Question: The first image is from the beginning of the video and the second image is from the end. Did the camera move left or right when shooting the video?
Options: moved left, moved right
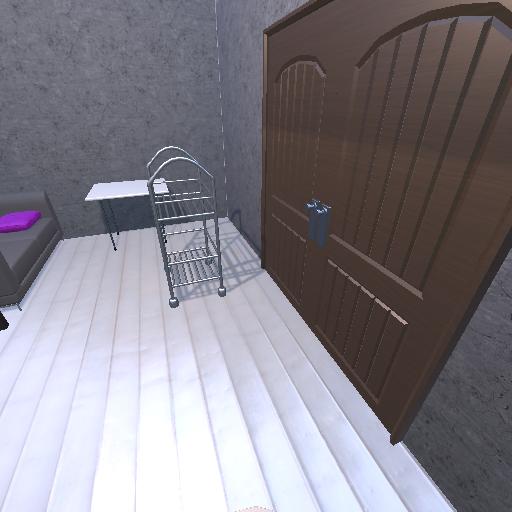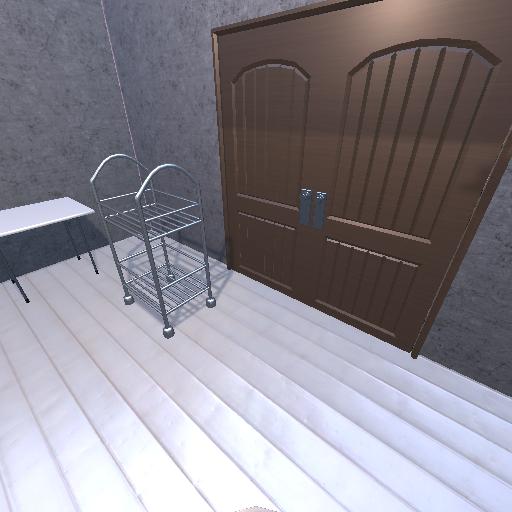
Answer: moved left